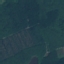
Land use / land cover: Forest